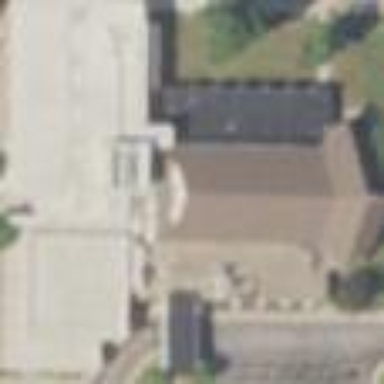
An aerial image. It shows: Building that is place of worship.